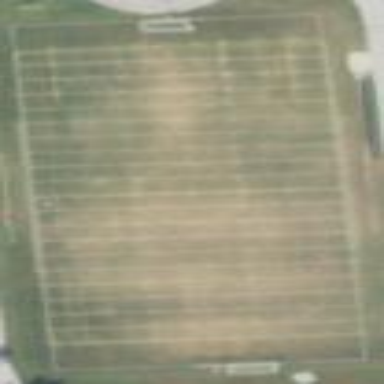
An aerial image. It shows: American football pitch for leisure and sport activities.